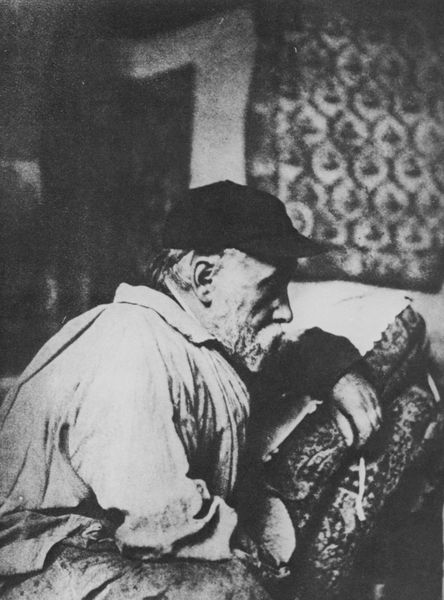
Titel: Degas in seiner Werkstatt
Künstler: Inge Bartholomé
Schlagwörter: hand, mann, schatten, weiß, sitzen, grau, hintergrund, licht, nase, ohr, profil, schwarz, tür, muster, teppich, alt, bart, hemd, kappe, mütze, wand, falten, vollbart, bildnis, portrait, porträt, interieur, tapete, wandteppich, balken, foto, fotografie, photographie, alter, künstler, kittel, ohrmuschel, schnitzerei, fragment, hamd